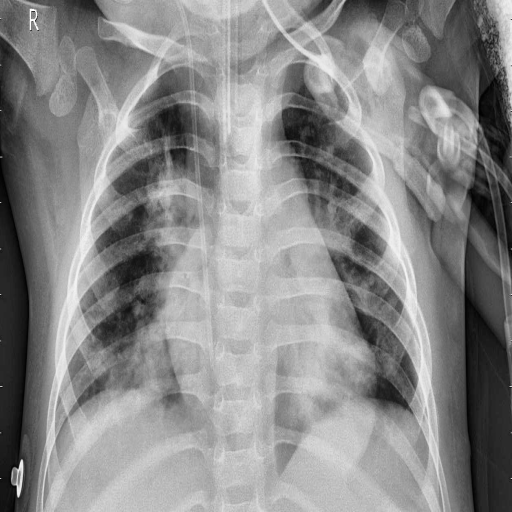
Finding: PNEUMONIA